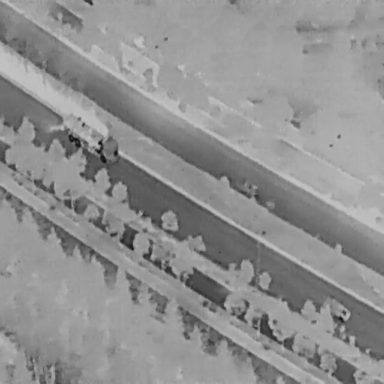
There is an OtherVehicle in the infrared image.